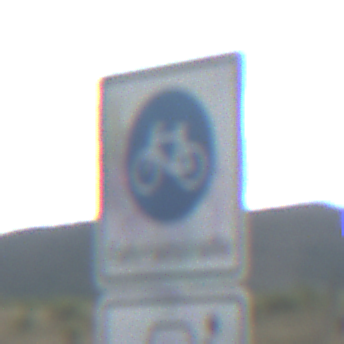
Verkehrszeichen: BeginnFahrradstrasse
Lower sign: MehrspurigeFahrzeugeFrei11
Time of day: Midday
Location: Outdoor (Nature)
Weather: PartlyCloudy
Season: NotSpecified
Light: Natural